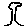
Label: tree